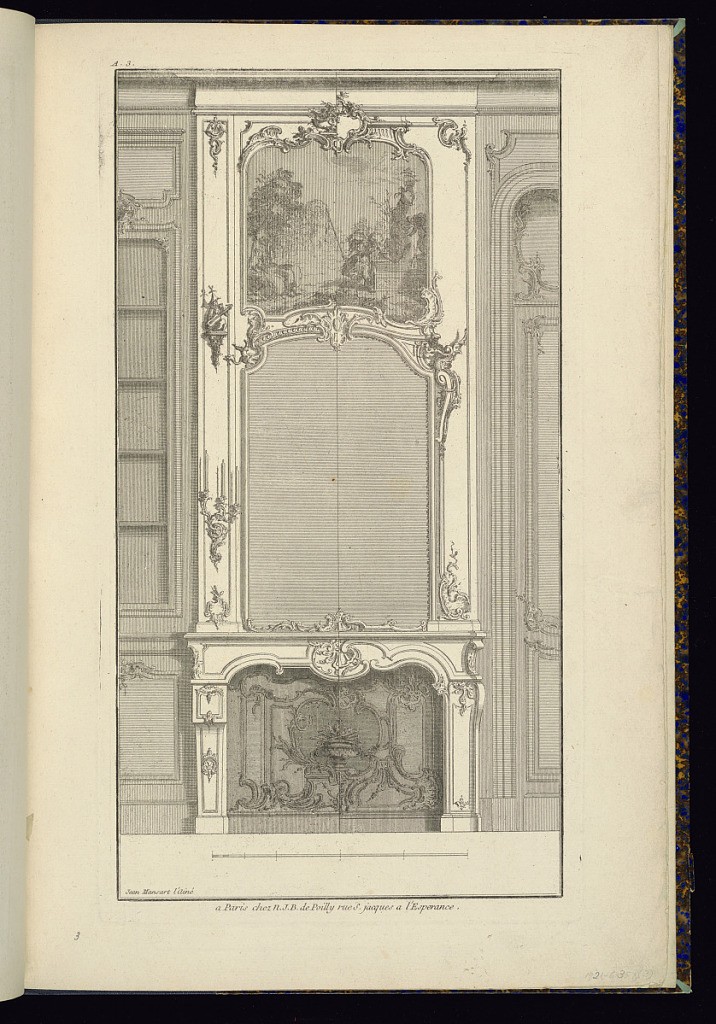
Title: Fireplace (Chimney Piece and Mantel) Designs
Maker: Jean Mansart de Jouy, French, 1705 - 1783
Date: mid- 18th–late 18th century
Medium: Etching and engraving on laid paper
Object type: Print
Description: Designs for a chimney piece (fireplace, overmantel mirror and painting above) illustrated as a detailed wall elevation with two different options in the design (split in half). The designs feature rococo and ‘chinoiserie' (European interpretation of a Chinese ornamental style) ornament and motifs including c-scrolls, feathers, palmettes, scrolling leaves (rinceaux), fleurons, cartouches, shells, a dragon, flowers, and fluting. The narrow panel on the left side of the overmantel mirror features a three-candled wall sconce and a ‘chinoiserie' seated musician on a wall bracket. The fireplace features two different options for ornately decorated backplates. The square landscape painting above is framed in two different cartouche style options with ornate clasps. The wall detail to the left, includes paneling (boiserie) with moulded frames and ornate details, and bookshelves. The paneling option to the right features moulding with ornate corner flourishes. The plate is numbered and signed, with a scale below.